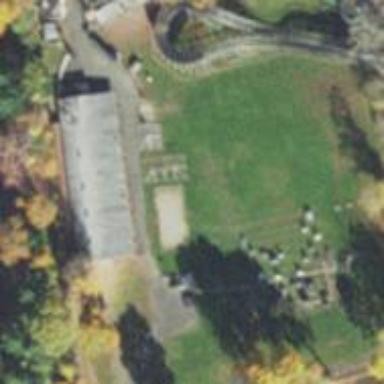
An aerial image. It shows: Miniature railway.